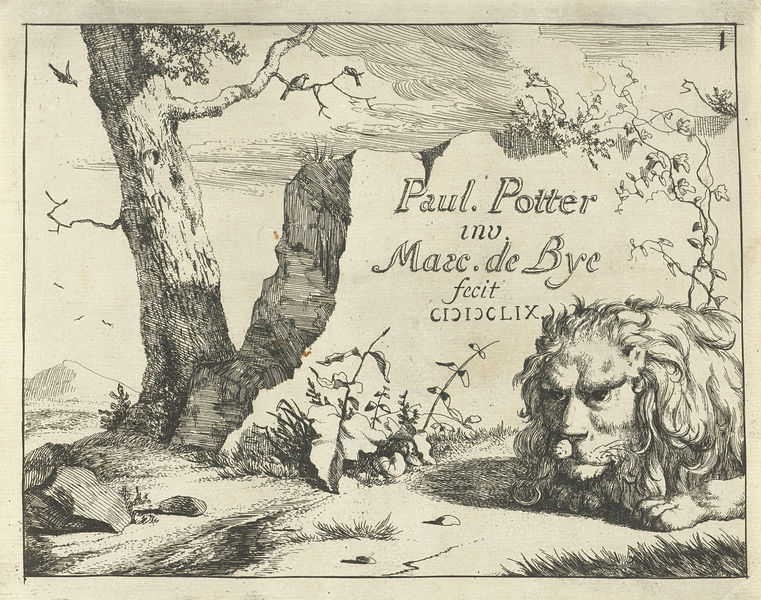
Titel: Leeuw liggend bij boom
Künstler: Marcus de Bye
Standort: Amsterdam
Institution: Rijksmuseum
Schlagwörter: baum, blätter, vogel, wolken, äste, blumen, braun, zeichnung, gras, beige, augen, stein, ast, baumstamm, gräser, vögel, pflanzen, mähne, holzschnitt, liegen, buch, paul, schnitt, schraffur, illustration, pfote, löwe, jagen, latein, potter, paul potter, max de bye